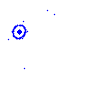
Particle: pion